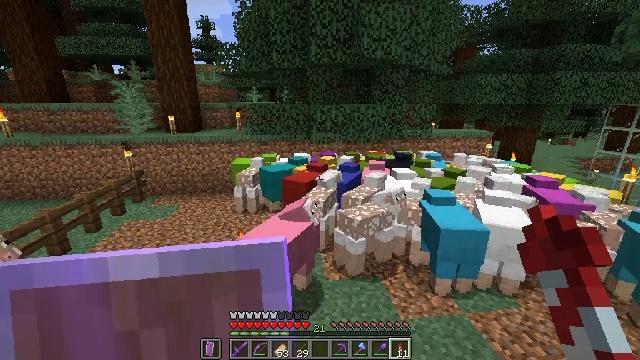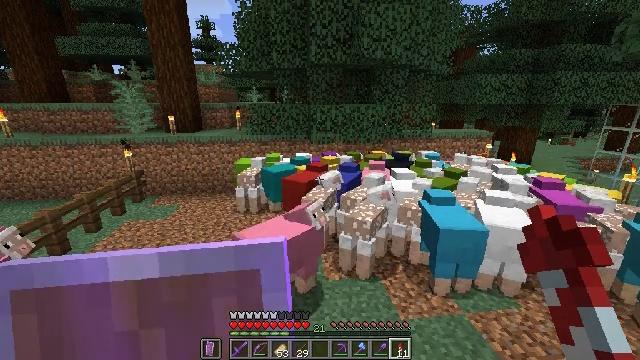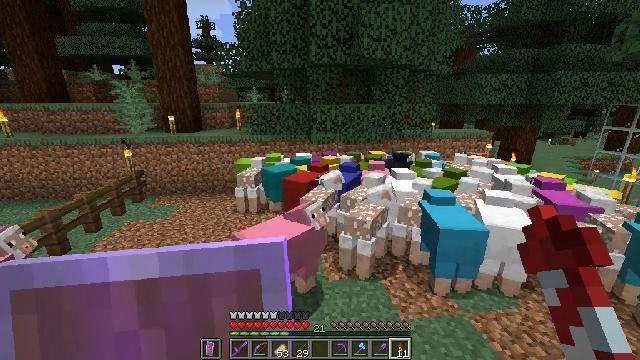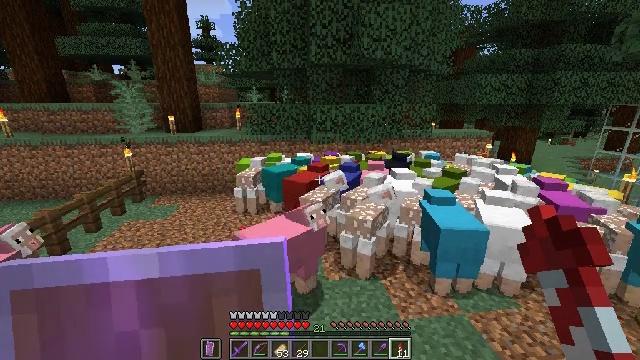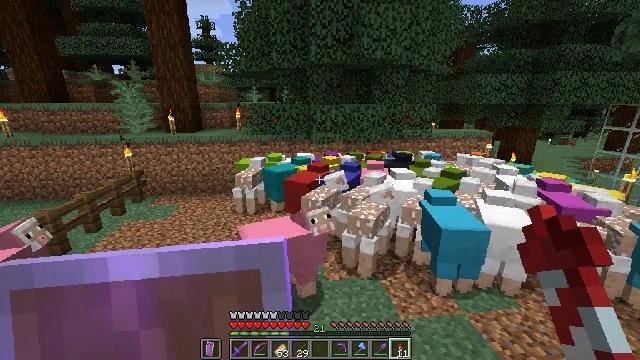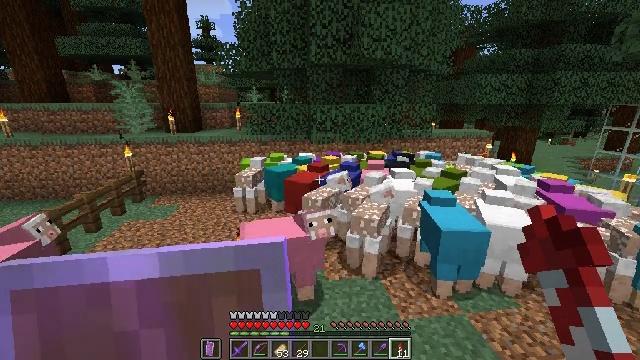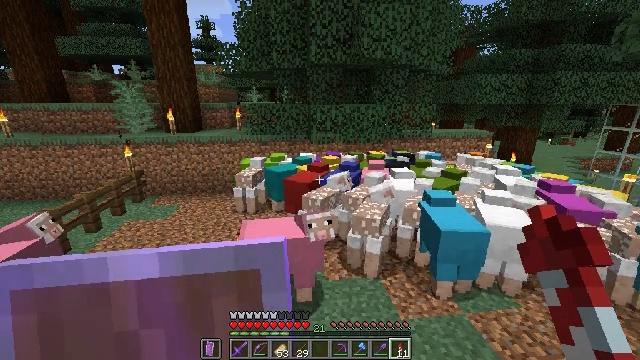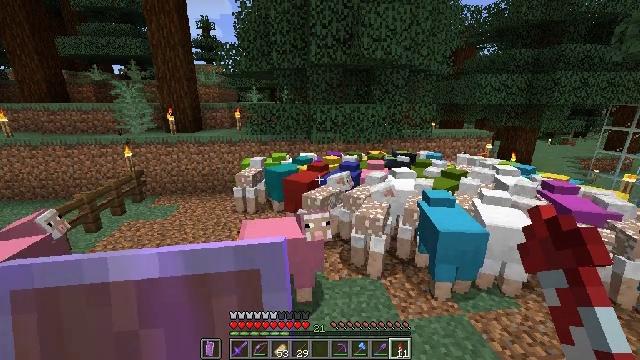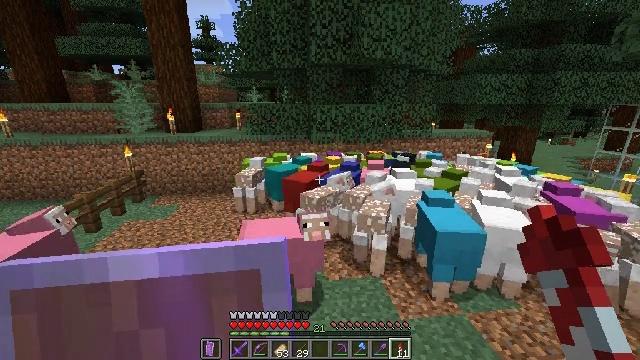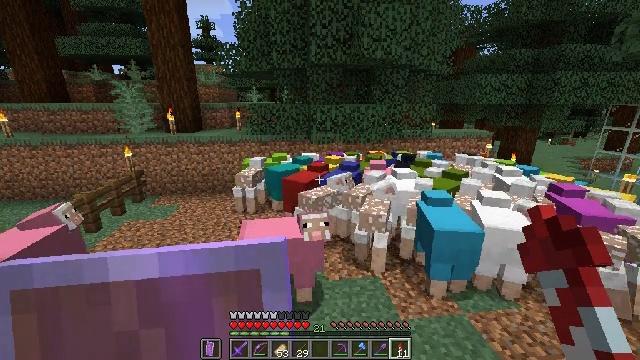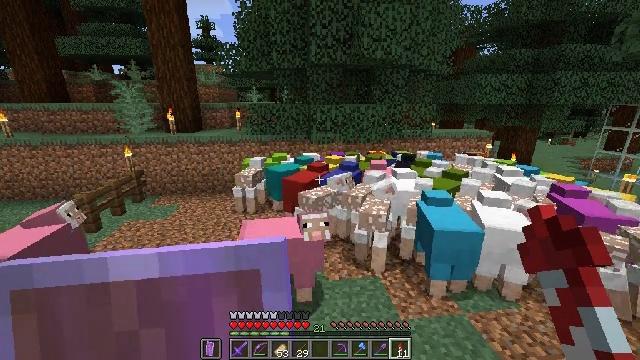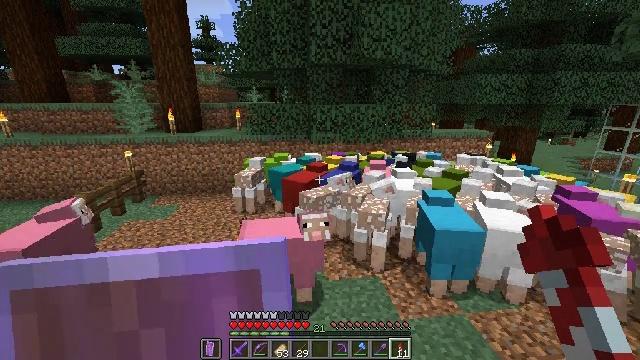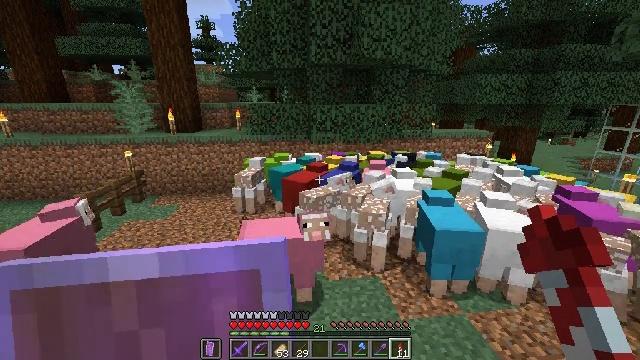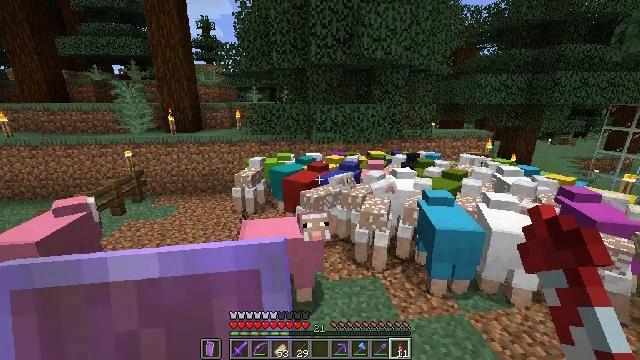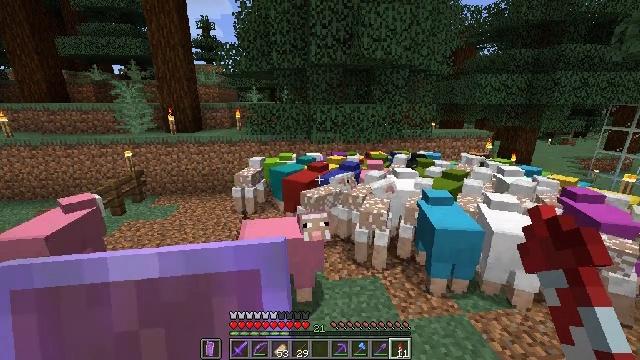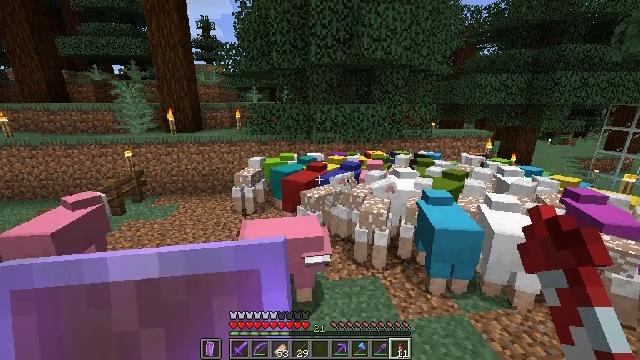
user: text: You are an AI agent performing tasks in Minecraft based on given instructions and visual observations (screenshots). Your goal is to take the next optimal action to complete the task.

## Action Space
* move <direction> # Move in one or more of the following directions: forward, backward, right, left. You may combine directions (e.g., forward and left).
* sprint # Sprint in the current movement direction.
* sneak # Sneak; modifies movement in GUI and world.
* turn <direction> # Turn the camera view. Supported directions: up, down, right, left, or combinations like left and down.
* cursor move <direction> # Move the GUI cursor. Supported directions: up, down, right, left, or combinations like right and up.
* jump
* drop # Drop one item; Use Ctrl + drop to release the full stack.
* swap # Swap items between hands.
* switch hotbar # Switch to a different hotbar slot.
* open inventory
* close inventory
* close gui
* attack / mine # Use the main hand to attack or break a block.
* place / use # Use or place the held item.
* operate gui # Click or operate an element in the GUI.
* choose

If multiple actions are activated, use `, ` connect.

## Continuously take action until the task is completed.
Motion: motion action
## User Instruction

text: Remove wheat seeds from the inventory.
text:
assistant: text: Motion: no_op
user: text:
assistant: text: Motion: no_op
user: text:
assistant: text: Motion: no_op
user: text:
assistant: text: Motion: no_op
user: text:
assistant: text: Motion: no_op
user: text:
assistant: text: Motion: no_op
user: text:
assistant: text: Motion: no_op
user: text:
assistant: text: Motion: no_op
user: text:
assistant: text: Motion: no_op
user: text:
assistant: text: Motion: no_op
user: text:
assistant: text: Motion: no_op
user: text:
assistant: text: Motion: no_op
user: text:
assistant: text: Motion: no_op
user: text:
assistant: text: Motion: no_op
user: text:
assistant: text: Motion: no_op
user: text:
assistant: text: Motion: no_op
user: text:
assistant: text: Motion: no_op
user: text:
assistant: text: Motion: no_op
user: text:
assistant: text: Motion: no_op
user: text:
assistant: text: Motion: no_op
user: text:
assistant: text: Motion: no_op
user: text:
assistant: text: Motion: no_op
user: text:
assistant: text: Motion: no_op
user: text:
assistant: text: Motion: no_op
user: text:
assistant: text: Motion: no_op
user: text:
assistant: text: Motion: no_op
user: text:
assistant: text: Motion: no_op
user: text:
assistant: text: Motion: no_op
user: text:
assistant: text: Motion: no_op
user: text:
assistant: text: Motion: no_op